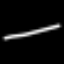
Label: line